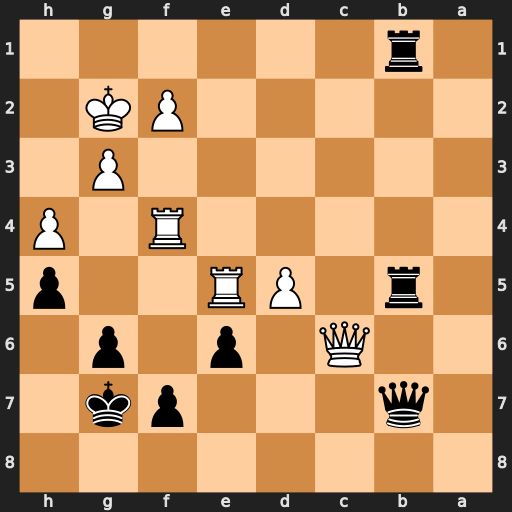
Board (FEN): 8/1q3pk1/2Q1p1p1/1r1PR2p/5R1P/6P1/5PK1/1r6
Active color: b
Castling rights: -
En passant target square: -
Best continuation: Qxc6 dxc6 Rxe5 Rc4 Rb8 c7 Rc8